Interaction volume radius: 5 \u00c5
Interaction volume height: 20 \u00c5
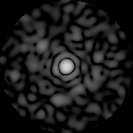
Disorder parameter: 0.8103